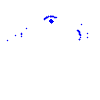
Particle: proton